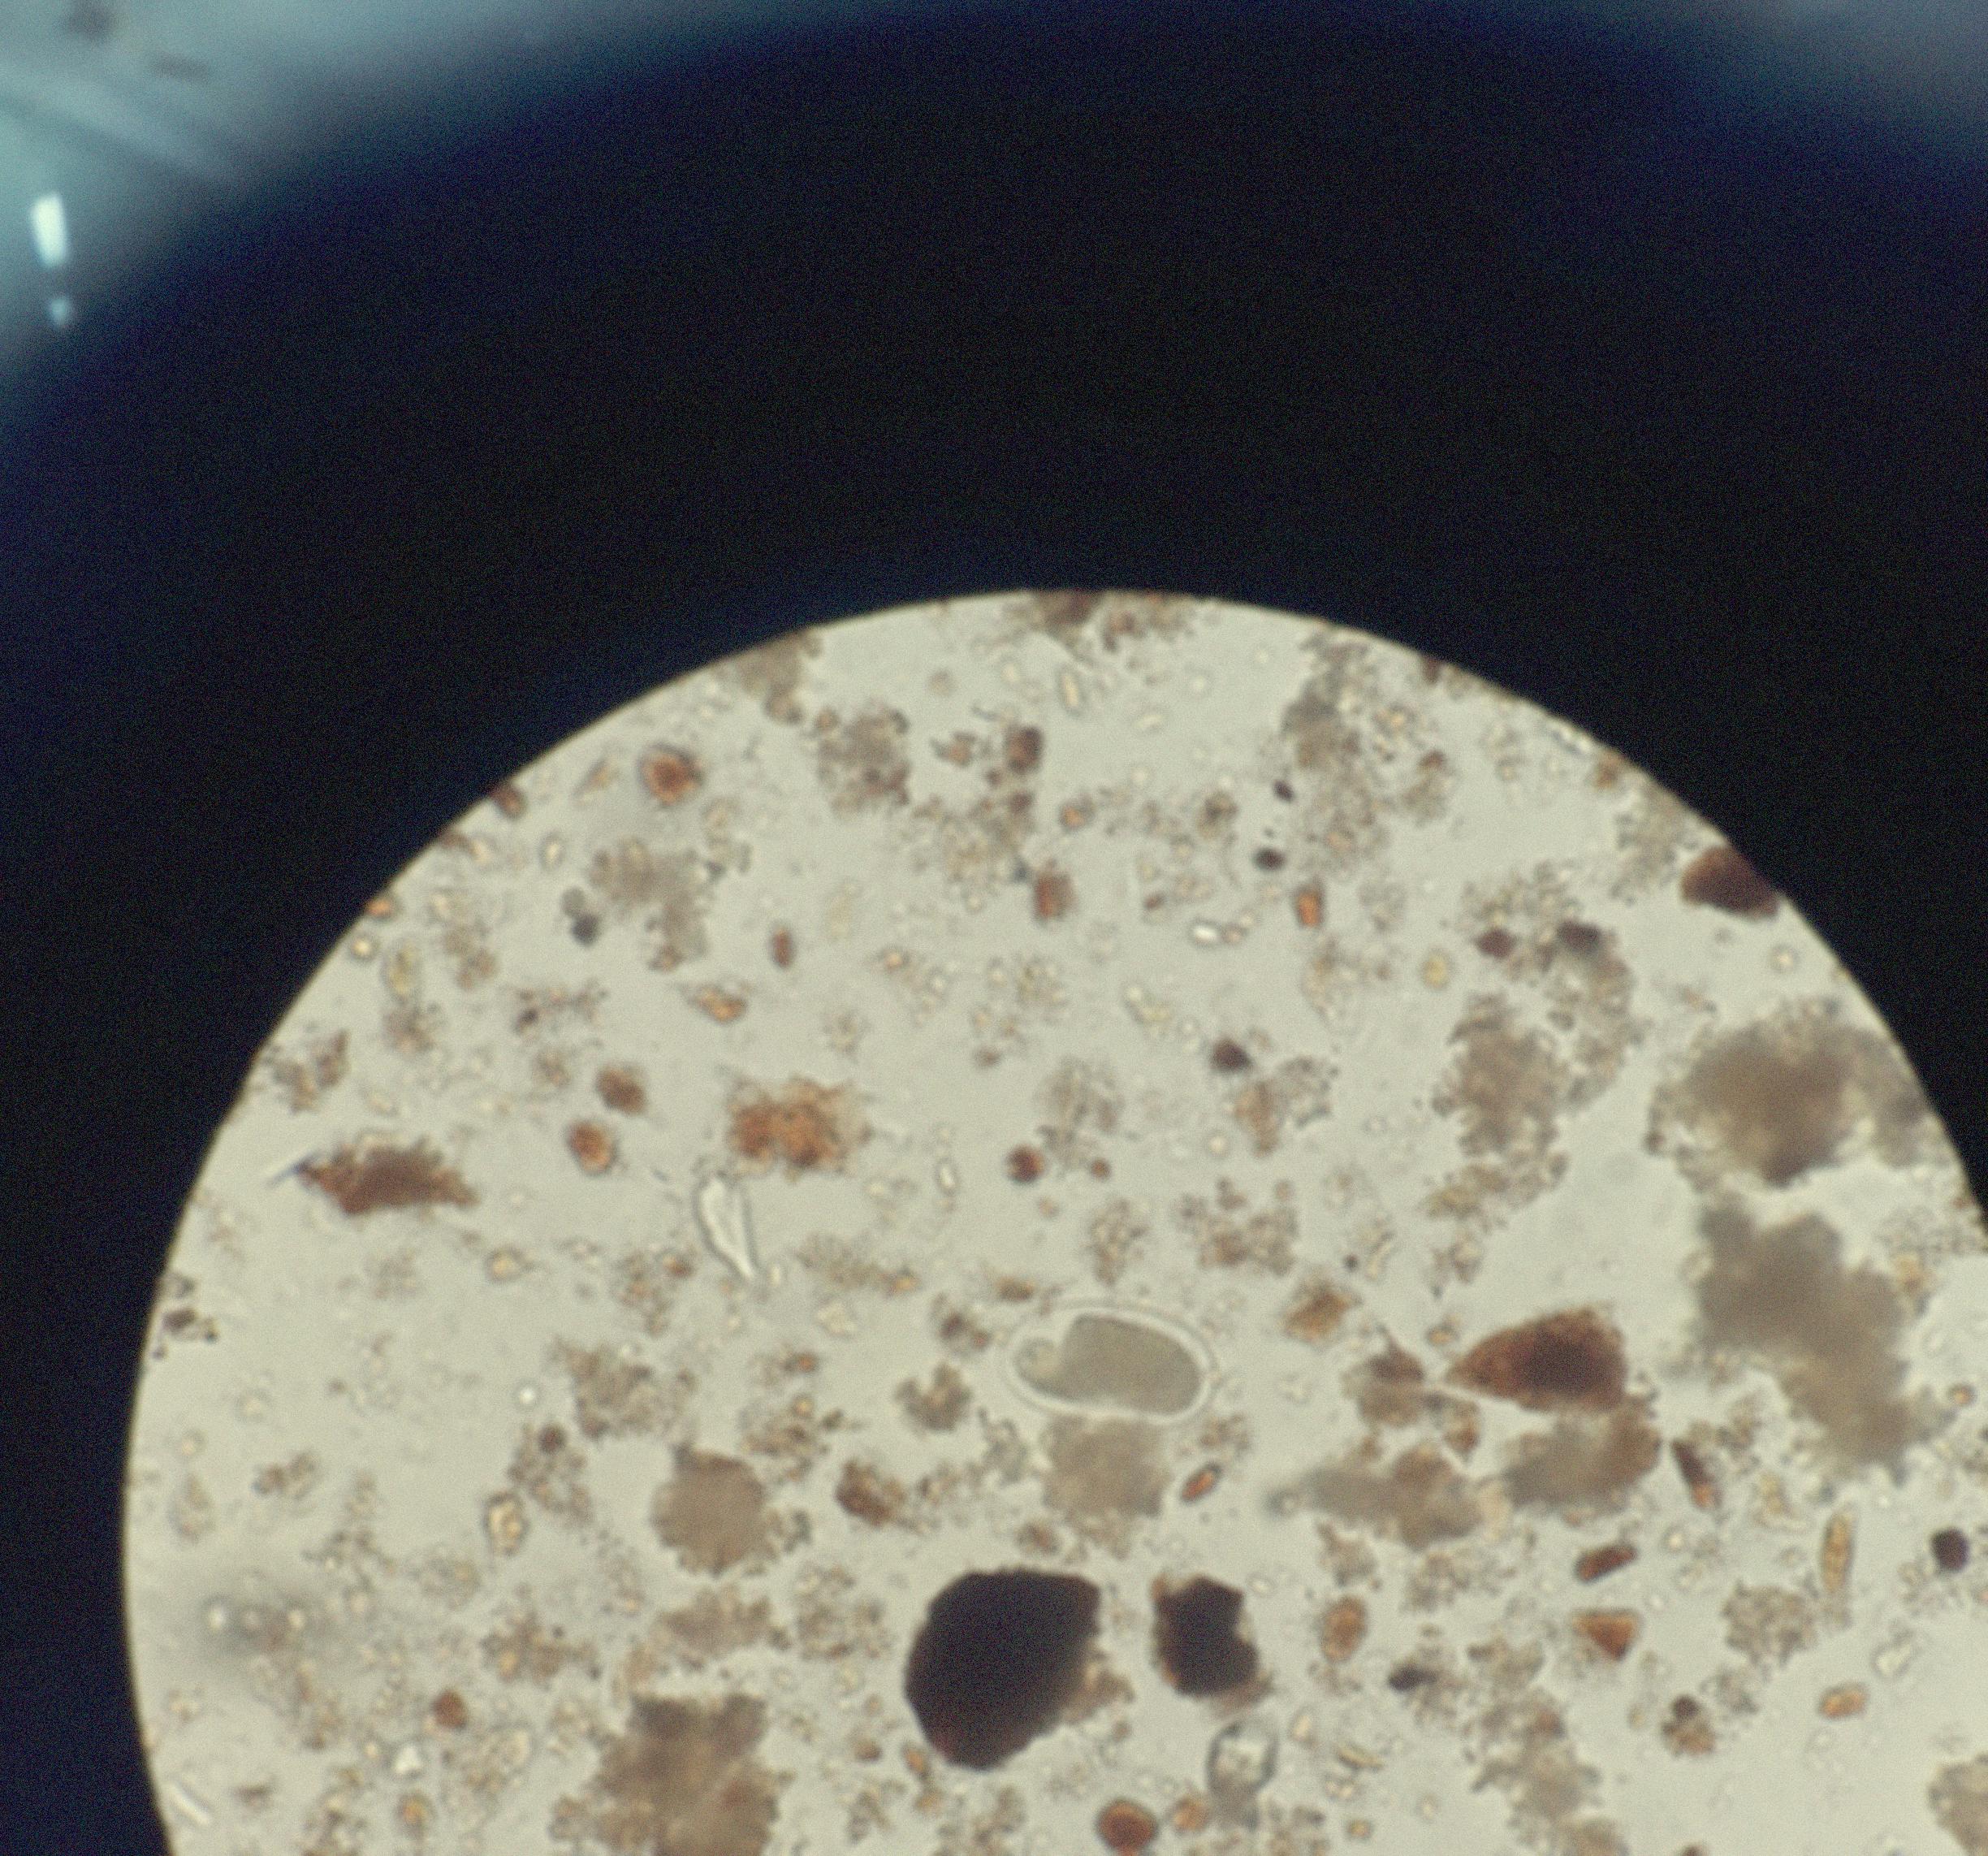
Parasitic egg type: Hookworm egg